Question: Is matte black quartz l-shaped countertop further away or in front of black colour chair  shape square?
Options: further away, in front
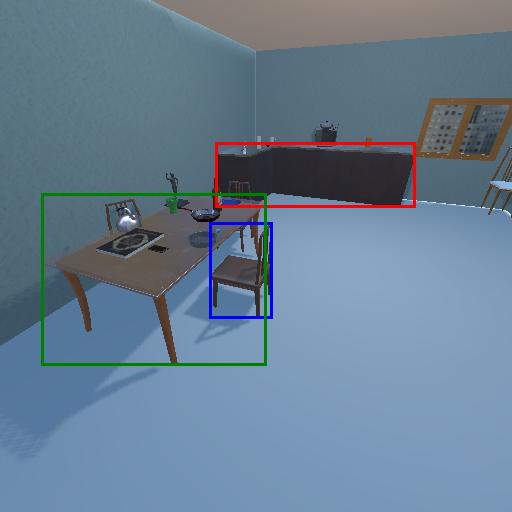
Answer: further away